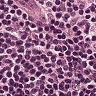
Metastatic tissue present: no